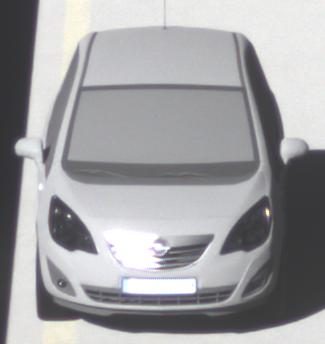
Make: Opel
Model: Meriva 1.4
Detailed model: Meriva (B)
Model produced from: 2010/05
Model produced until: 2013/11
Doors: 5
Color: gray
Road condition: dry road
Daytime: morning or afternoon
Contrast: high contrast